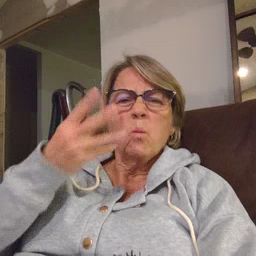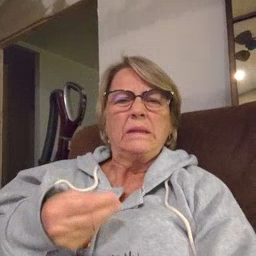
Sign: wet